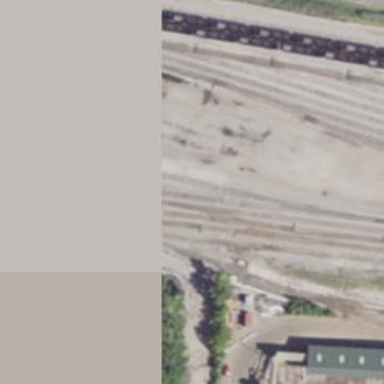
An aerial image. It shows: Railway spur service.